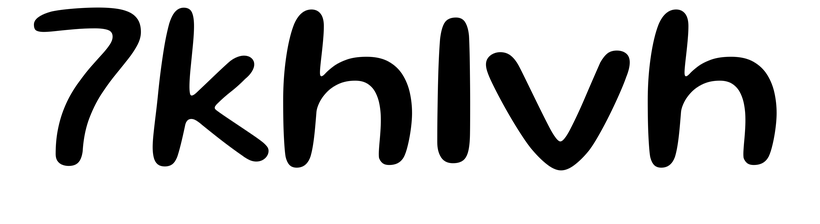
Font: Gluten_Regular